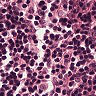
Metastatic tissue present: no